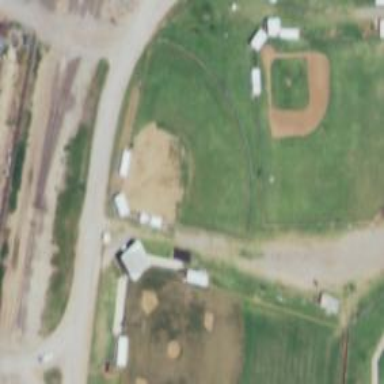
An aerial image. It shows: Softball pitch for leisure sports.